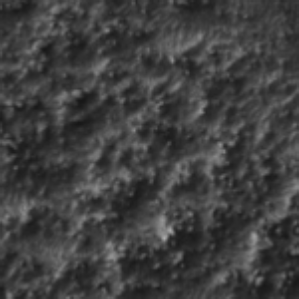
Label: frost